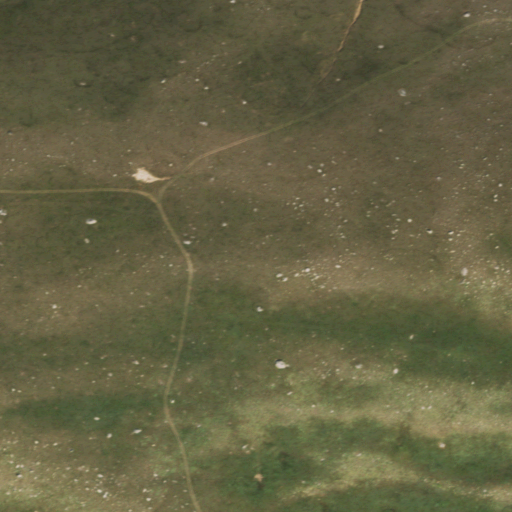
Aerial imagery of ridge(s) in Wyoming named Bald Ridge containing grassland, shrub, and open development